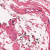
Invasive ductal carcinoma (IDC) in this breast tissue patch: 0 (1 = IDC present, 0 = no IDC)